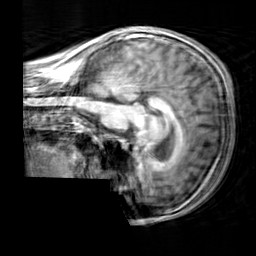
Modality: T1w
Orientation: sagittal
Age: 21
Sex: male
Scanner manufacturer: siemens
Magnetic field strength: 3 T
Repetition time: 2.3 s
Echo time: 0.00303 s